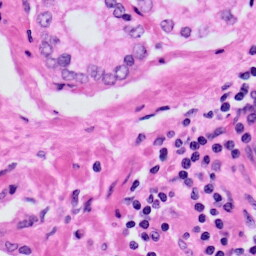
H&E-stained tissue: Prostate